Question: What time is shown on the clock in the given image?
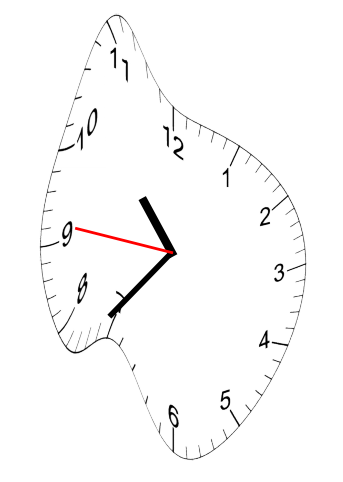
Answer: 10:36:46